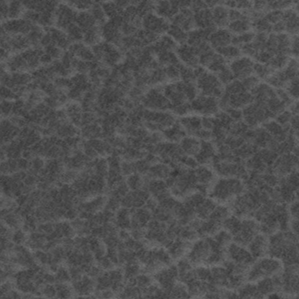
Label: frost